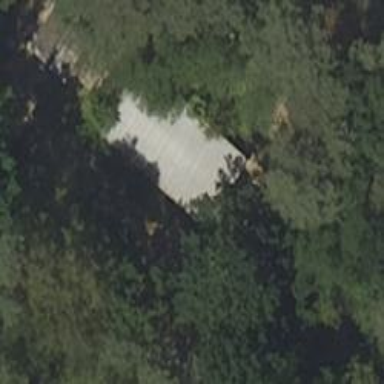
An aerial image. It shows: Shed.